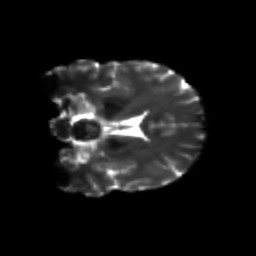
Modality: T2w
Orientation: coronal
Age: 23
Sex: female
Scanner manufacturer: siemens
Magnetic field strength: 3 T
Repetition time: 3.5 s
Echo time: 0.125 s